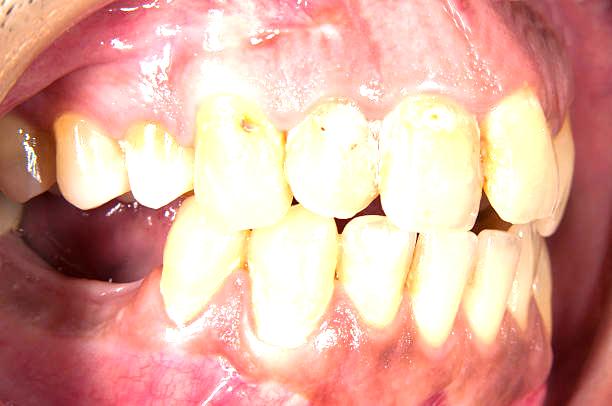
Condition: Gingivitis